Field crop: maize
Growth stage: 2
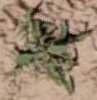
Species: atriplex